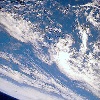
Label: cloud